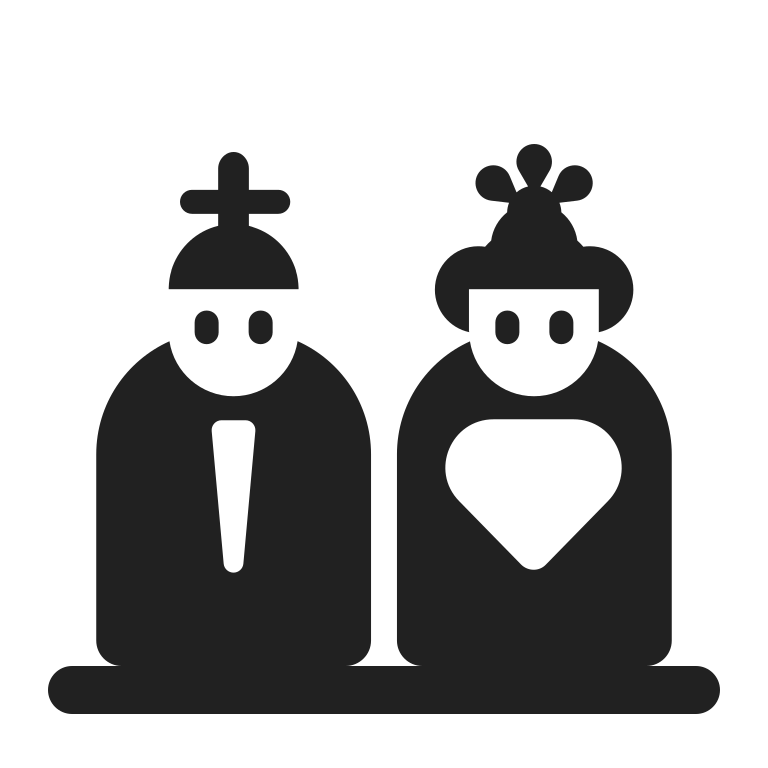
japanese dolls high contrast